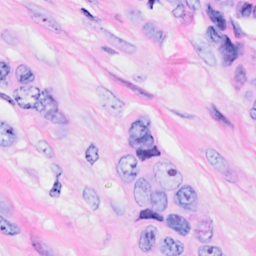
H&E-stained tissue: Breast